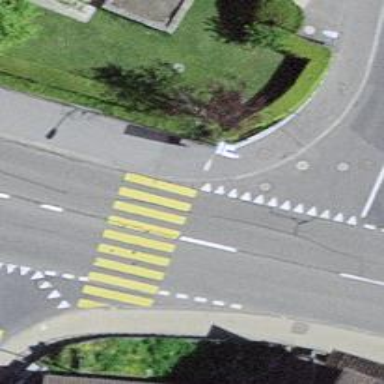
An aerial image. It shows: Zebra crossing on the road.